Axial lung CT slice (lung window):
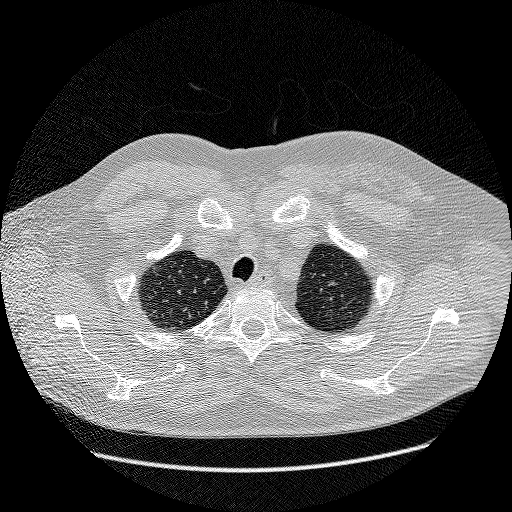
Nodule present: no